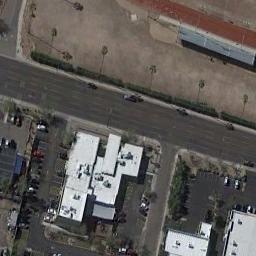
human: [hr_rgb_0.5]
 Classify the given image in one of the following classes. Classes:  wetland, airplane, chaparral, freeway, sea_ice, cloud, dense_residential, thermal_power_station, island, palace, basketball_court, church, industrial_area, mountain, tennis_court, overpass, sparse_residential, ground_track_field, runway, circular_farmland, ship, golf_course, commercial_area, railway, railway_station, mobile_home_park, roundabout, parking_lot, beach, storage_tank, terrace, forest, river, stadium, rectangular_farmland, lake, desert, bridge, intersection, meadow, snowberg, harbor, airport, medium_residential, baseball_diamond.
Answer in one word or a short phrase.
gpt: freeway